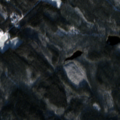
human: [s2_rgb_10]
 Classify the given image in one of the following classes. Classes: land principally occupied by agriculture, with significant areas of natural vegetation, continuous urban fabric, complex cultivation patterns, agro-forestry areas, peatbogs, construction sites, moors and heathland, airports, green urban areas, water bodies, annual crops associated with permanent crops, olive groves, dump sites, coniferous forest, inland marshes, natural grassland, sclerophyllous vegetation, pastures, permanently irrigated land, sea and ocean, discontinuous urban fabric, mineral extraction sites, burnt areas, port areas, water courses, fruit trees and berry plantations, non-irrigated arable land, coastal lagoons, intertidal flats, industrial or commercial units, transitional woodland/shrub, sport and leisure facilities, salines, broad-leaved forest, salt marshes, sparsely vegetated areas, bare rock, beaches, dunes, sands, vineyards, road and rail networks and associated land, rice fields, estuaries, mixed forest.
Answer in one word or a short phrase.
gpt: coniferous forest, mixed forest